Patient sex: M
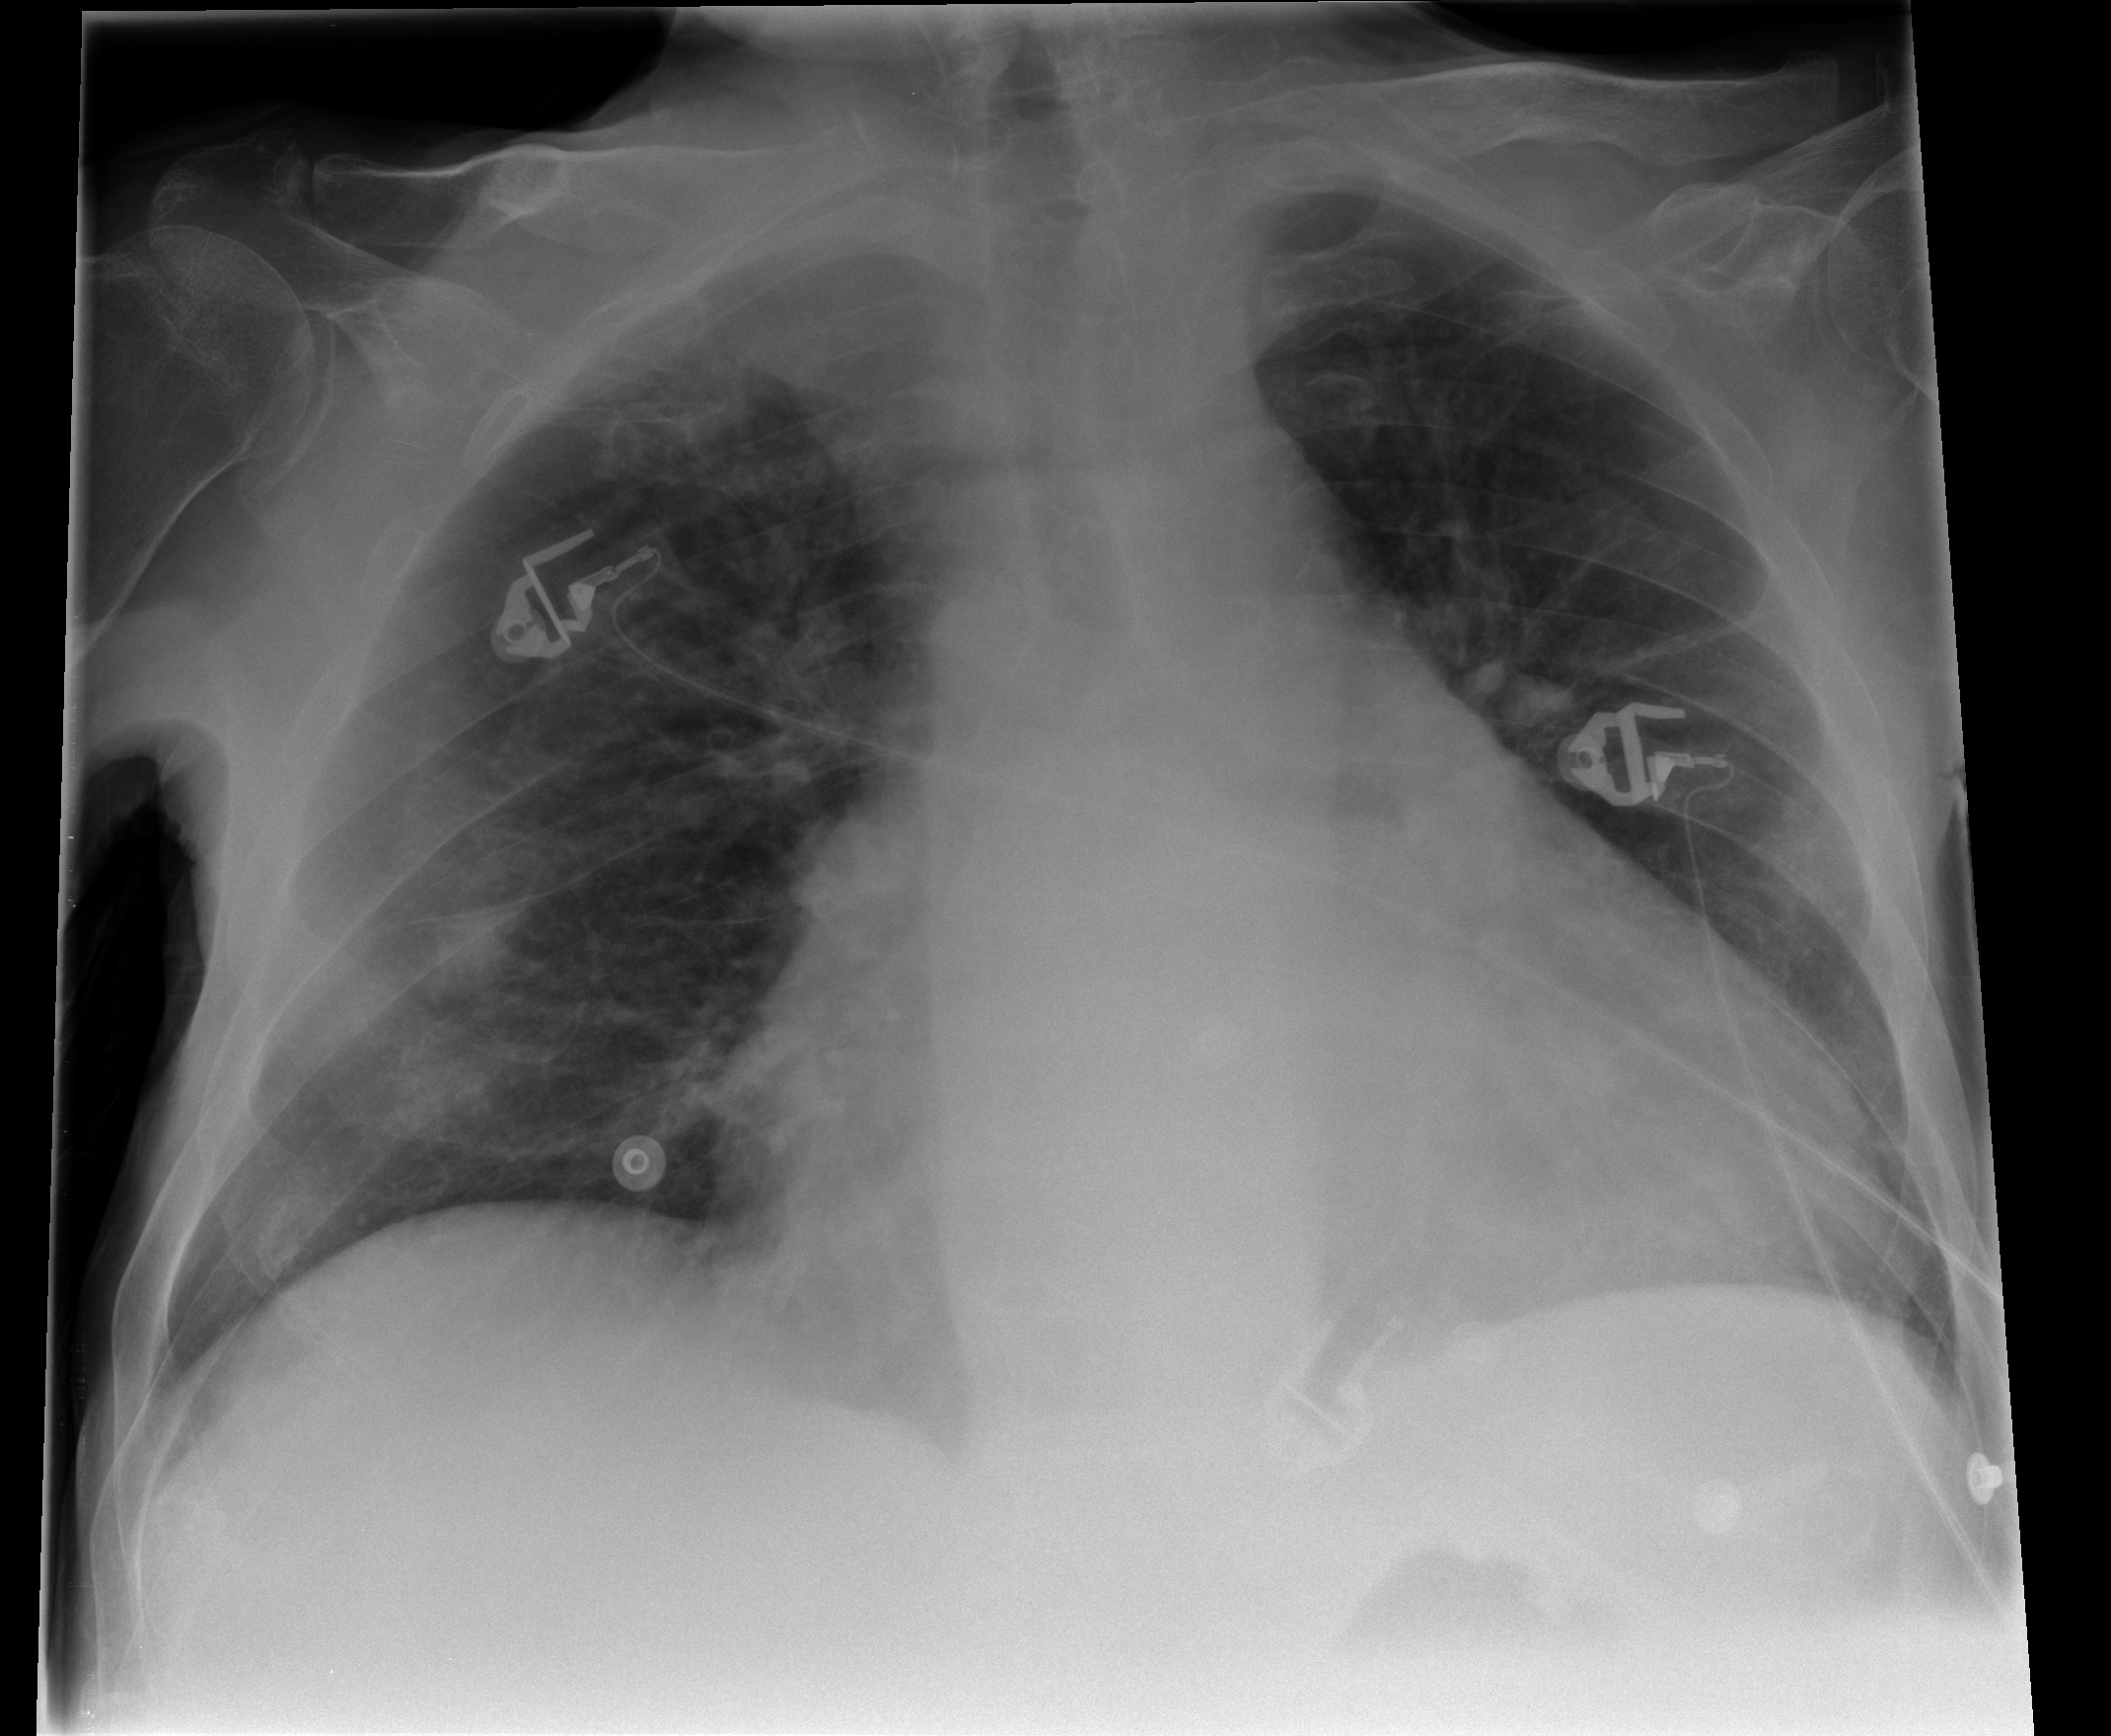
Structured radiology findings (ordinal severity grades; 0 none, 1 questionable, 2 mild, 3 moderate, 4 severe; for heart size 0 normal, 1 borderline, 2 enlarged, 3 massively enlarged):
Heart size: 3
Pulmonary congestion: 1
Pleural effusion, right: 0
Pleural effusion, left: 0
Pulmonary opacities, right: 2
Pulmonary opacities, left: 0
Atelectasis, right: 2
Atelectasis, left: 0